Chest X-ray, AP view. Patient: 57 years old, sex F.
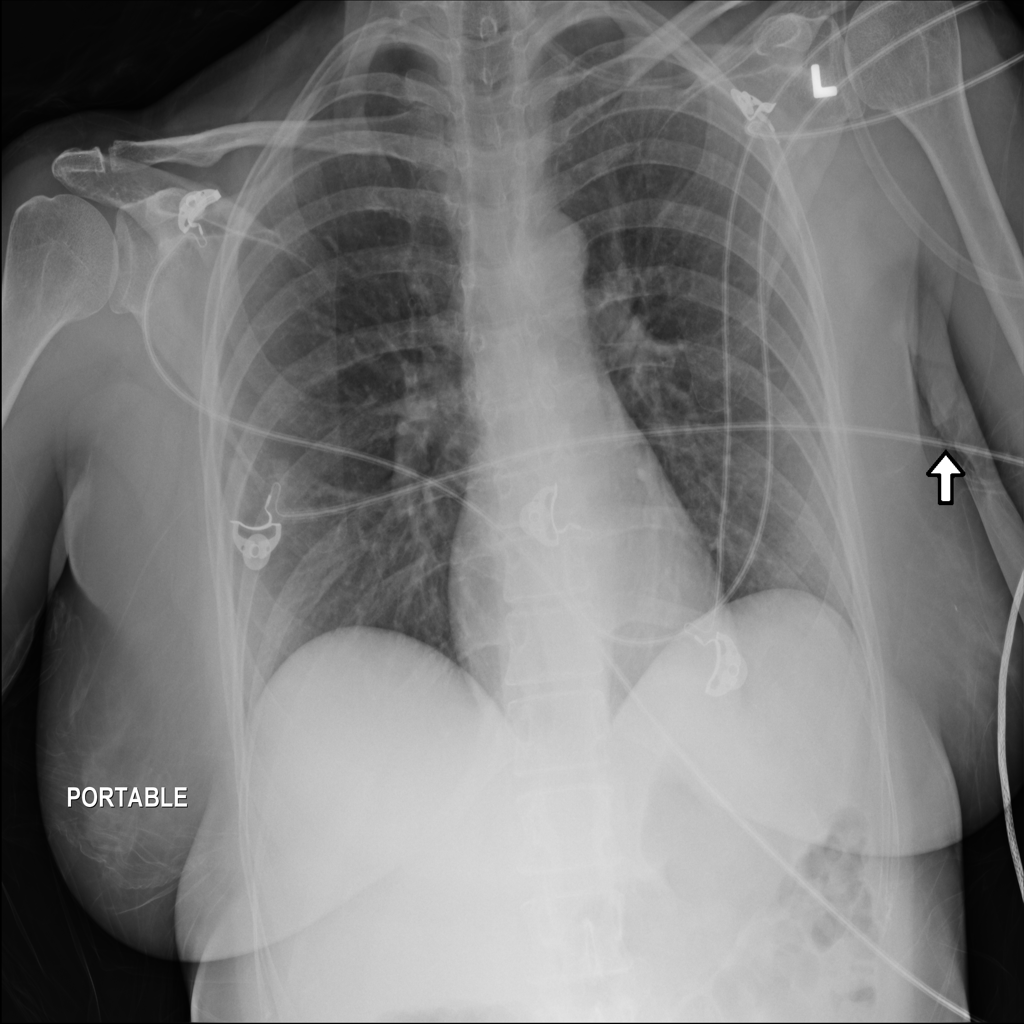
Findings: No Finding